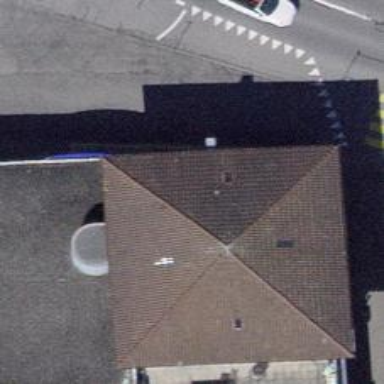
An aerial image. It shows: Fuel station.